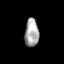
Tissue: prostate
Cell type: T cells
Senescence score: 0.3307
Nuclear area (px): 390
Mean DAPI intensity: 166.036